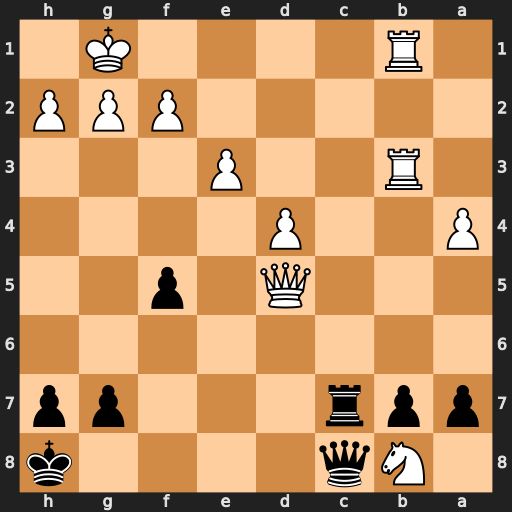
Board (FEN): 1Nq4k/ppr3pp/8/3Q1p2/P2P4/1R2P3/5PPP/1R4K1
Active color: b
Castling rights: -
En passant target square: -
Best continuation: Rc1+ Rxc1 Qxc1#